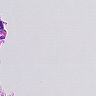
Metastatic tissue present: no